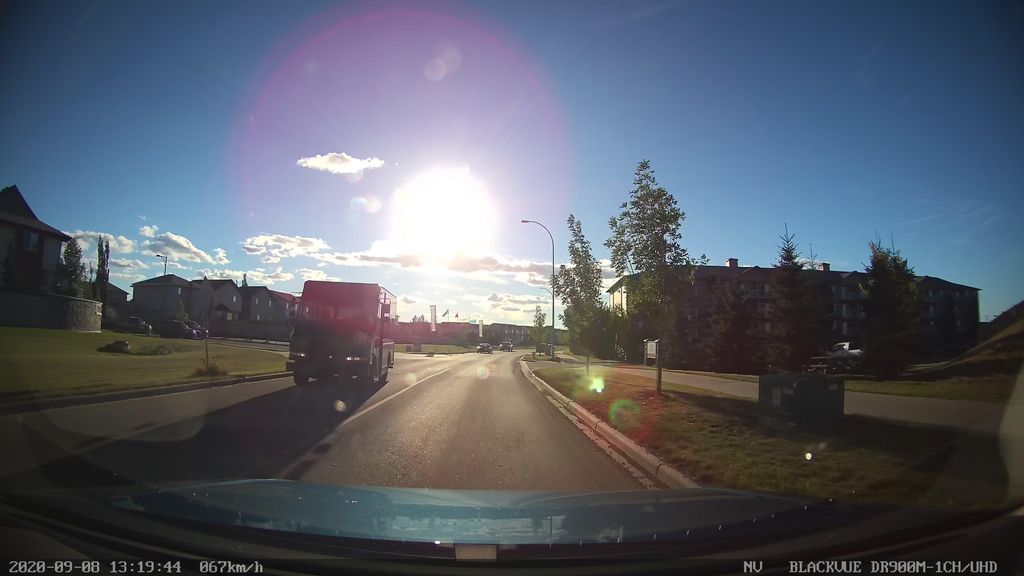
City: edmonton